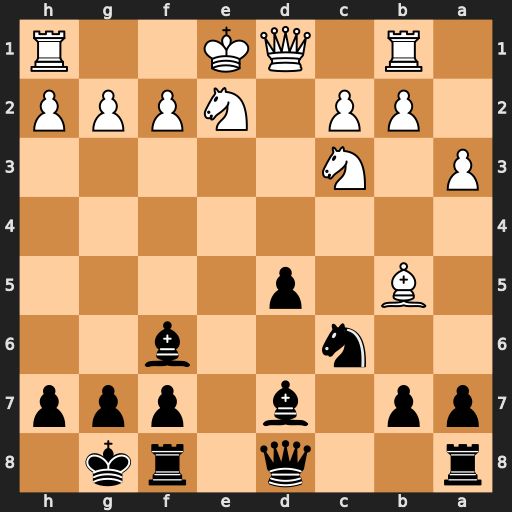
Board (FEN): r2q1rk1/pp1b1ppp/2n2b2/1B1p4/8/P1N5/1PP1NPPP/1R1QK2R
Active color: b
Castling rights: K
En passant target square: -
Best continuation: d4 Nd5 Qa5+ Qd2 Qxb5 Nxf6+ gxf6